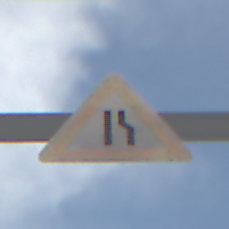
Verkehrszeichen: EinseitigVerengteFahrbahnRechts
Umgebung: Outdoor, Urban
Tageszeit: MorningAfternoon
Wetter: PartlyCloudy
Licht: Natural
Jahreszeit: NotSpecified
Kontrast: HighContrast